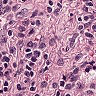
Metastatic tissue present: no